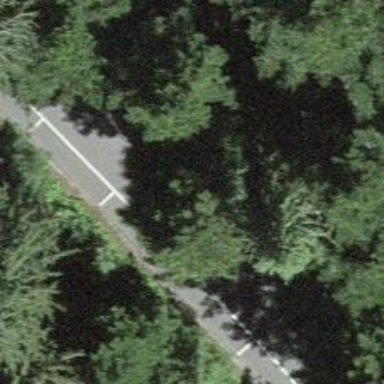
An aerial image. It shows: Unclassified road with asphalt surface.